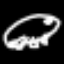
Label: frog